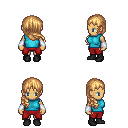
a pixel art fantasy rpg character, female body template, human, tanned skin, teal sleeveless shirt, red pants, light blonde right-swept hairstyle, white cloth bracers, black shoes, four views (front, back, left, right), 2x2 character sprite sheet, small pixel art, hard edges, no anti-aliasing